Question: I want to use the aggregate value in another column (not the grouping column) in grouping header. For example, here is the demo from Kendo:
<URL>
It aggregate the Units On Order for Units In Stock. I want to show the Average 14 in grouping header (besides Count: 5). Is it possible?

I tried to use template in header,
'''
groupHeaderTemplate: "Units In Stock: #=value# (#=getAverage(data)# / #=count#)"
'''
Then in getAverage(), I calculated the value based on data.
'''
var aggregates = ds.aggregates();
var averaged = aggregates.UnitsOnOrder.average;
'''
However, the average is the average of all rows, not the data within the group.
Any suggestions?
Thanks
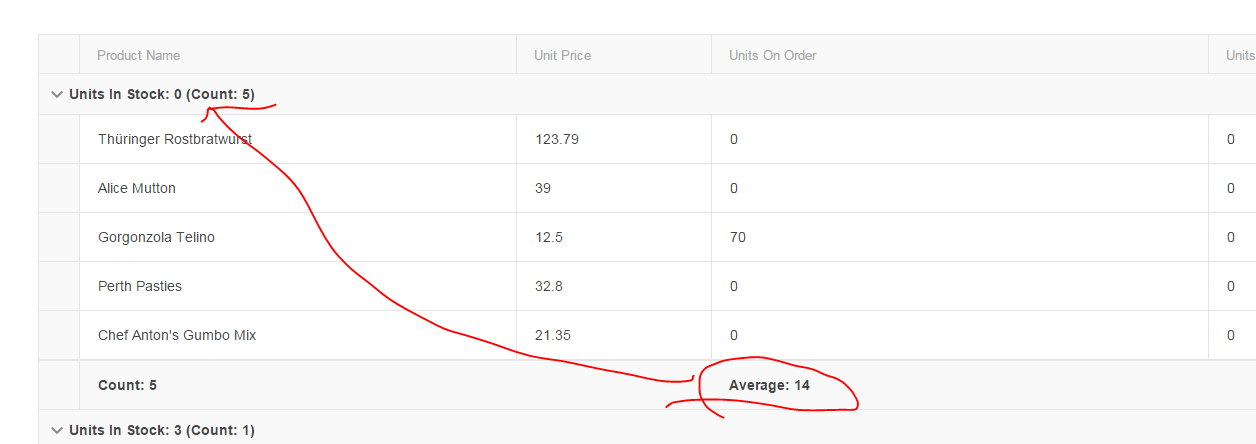
Answer: You can access the average in 'data.aggregates', which will contain the aggregates for the relevant group:
'''
groupHeaderTemplate: "Units In Stock: #= value # (Count: #= count#)" +
"(avg: #= aggregates.UnitsOnOrder.average #)"
'''
(<URL>